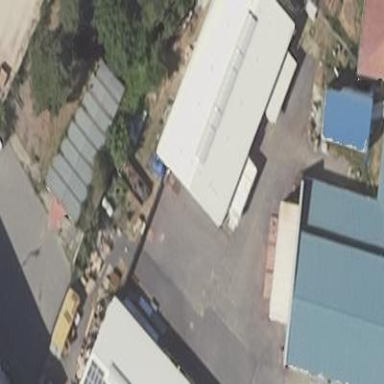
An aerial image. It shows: Industrial building.